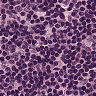
Metastatic tissue present: no